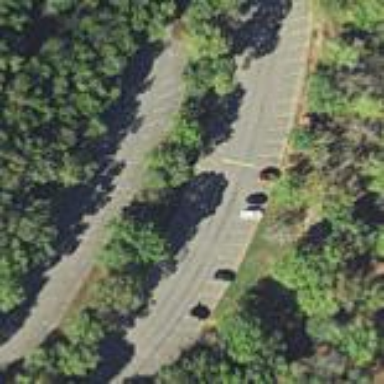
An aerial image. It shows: Parking area.